Interaction volume radius: 5 \u00c5
Interaction volume height: 15 \u00c5
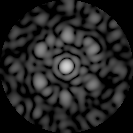
Disorder parameter: 0.6544